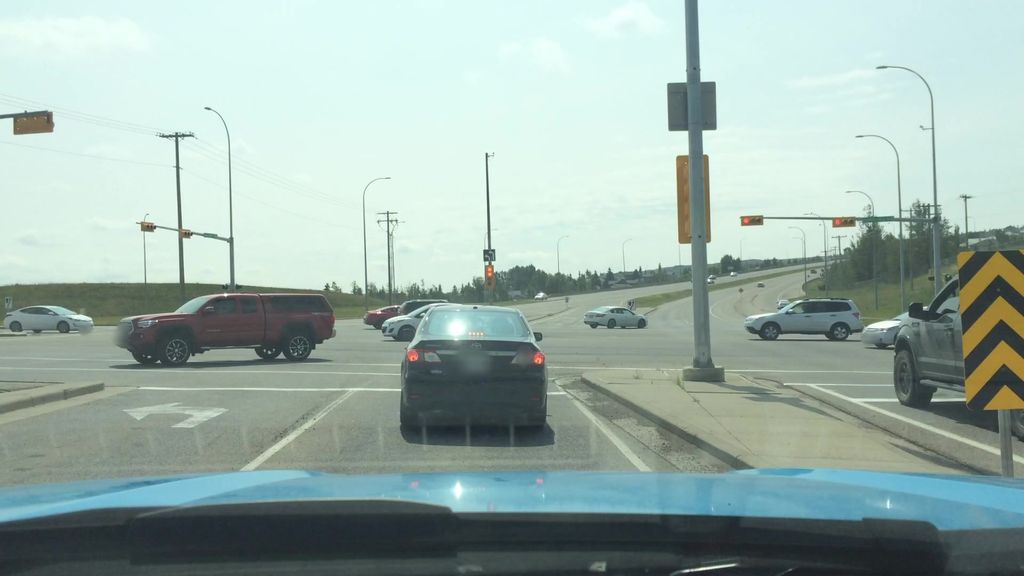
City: calgary